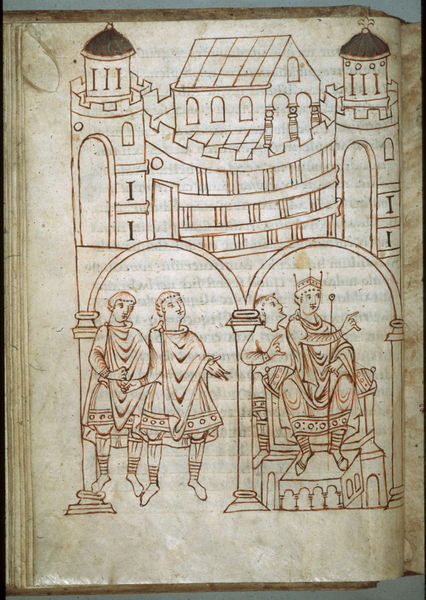
Titel: Makkabäer-Handschrift
Standort: Herkunftsort: Reichenau, Kloster St. Gallen (EU - D - BW)
Institution: Leiden, Universitätsbibliothek
Schlagwörter: stadt, männer, säule, säulen, zeichnung, dach, rot, schloss, alt, steine, bild, gewand, turm, stab, mauer, sepia, könig, papst, thron, einfach, durchgang, tusche, buch, burg, türme, schlicht, druck, konturen, herrscher, ritter, antik, mittelalter, mönche, schriftrolle, schiessscharten, schiessscharte, reichnung